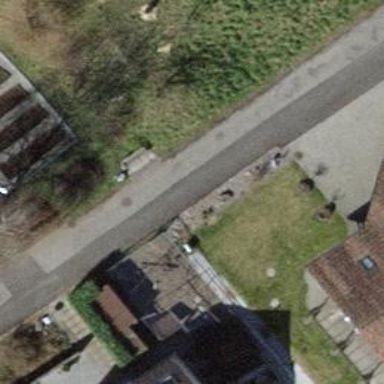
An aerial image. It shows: Bench.